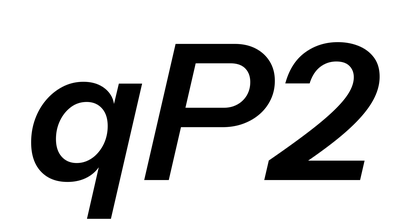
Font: InstrumentSans-Italic_SemiBold_Italic